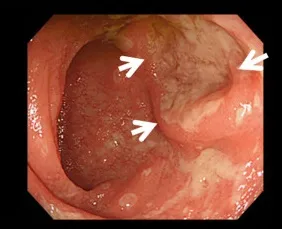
Colonoscopy showed hemorrhagic erosion and ulceration (arrows) at terminal ileum.
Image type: endoscopy (gi_endoscopy)